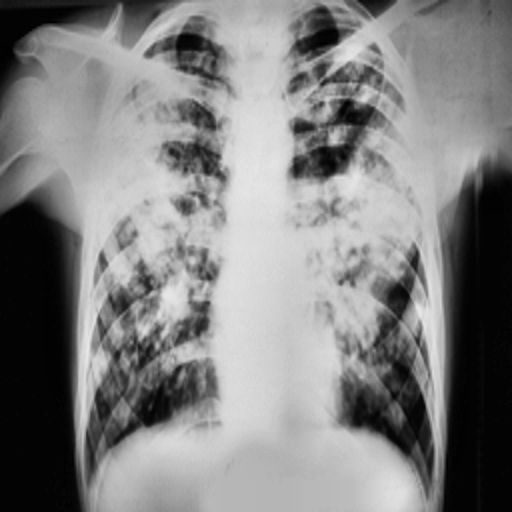
Finding: TUBERCULOSIS